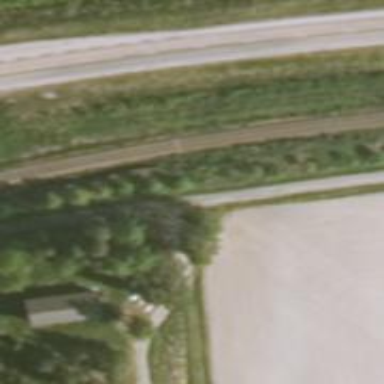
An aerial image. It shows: Railway with continuous electrified contact line.